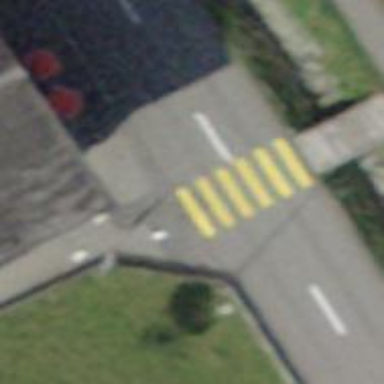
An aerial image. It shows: Marked crossing with zebra stripes on the road.